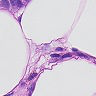
Metastatic tissue present: yes